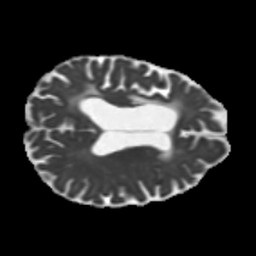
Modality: MD
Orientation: axial
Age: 63
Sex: female
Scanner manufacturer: siemens
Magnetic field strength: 3 T
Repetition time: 5.25 s
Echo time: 0.08 s